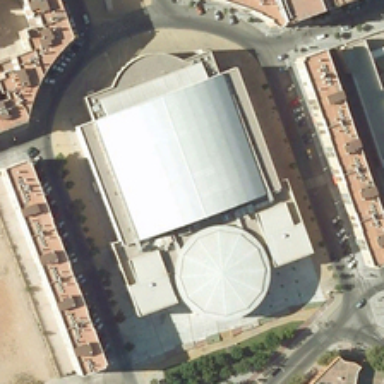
There is a white gym in the center of the land .